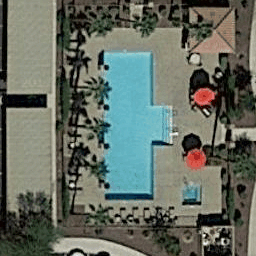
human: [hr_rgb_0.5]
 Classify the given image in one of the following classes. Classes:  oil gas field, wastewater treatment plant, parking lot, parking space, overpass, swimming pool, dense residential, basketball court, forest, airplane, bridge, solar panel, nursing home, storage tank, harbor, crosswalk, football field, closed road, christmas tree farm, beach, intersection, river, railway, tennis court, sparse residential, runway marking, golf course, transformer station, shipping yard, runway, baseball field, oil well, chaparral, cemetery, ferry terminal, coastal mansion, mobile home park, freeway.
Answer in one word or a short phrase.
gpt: swimming pool